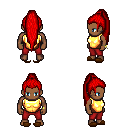
a pixel art fantasy rpg character, male body template, human, dark skin, gold chest armor, red pants, red extra-long topknot hairstyle, bracelets, brown slippers, four views (front, back, left, right), 2x2 character sprite sheet, small pixel art, hard edges, no anti-aliasing